Question: I got any application where I need to display file from urls I got in database. Now this file can be an image and it can be a pdf. So I need to set some binding dynamically. I looked on internet and object tag looked promising but it is not working in IE11. It is working fine in Chrome and Firefox. SO that is why I am asking here for help.
I have created a directive just to make sure If we have to do any dom manipulation. Here goes my directive code.
'''
mainApp.directive("displayFile", function () {
return {
restrict: 'AE', // only activate on element attribute
scope: {
displayFile: "=",
fileType:"="
},
link: function (scope, elem, attrs) {
scope.filePath = "";
var element = angular.element(elem);
// observe the other value and re-validate on change
scope.$watch('displayFile', function (val) {
if (val !== "") {
scope.filePath = val;
scope.type="application/"+ fileType;
//element.attr("data", scope.filePath)
}
});
},
template: '<object data="{{filePath}}" type="{{type}}">'
}
});
'''
My html for directive
'''
<div data-display-pdf="fileUrl" file-type="type"></div>
'''
Attaching an image also for IE and Chrome/FF output
Above image is a comparison between IE and FF
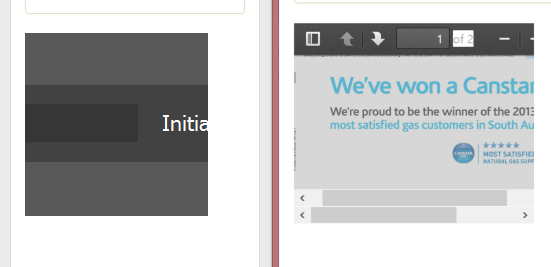
Answer: Final cut of directive which is working on IE11, Chrome and Firefox
use it like
'''
<div data-display-file="fileObject"></div>
'''
where fileObject is like
'''
$scope.fileObject = {
fileUrl: "",
type: ""
}
mainApp.directive("displayFile", function () {
var updateElem = function (element) {
return function (displayFile) {
element.empty();
var objectElem = {}
if (displayFile && displayFile.type !== "") {
if (displayFile.type === "pdf") {
objectElem = angular.element(document.createElement("object"));
objectElem.attr("data", displayFile.fileUrl);
objectElem.attr("type", "application/pdf");
}
else {
objectElem = angular.element(document.createElement("img"));
objectElem.attr("src", displayFile.fileUrl);
}
}
element.append(objectElem);
};
};
return {
restrict: "EA",
scope: {
displayFile: "="
},
link: function (scope, element) {
scope.$watch("displayFile", updateElem (element));
}
};
});
'''